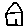
Label: house